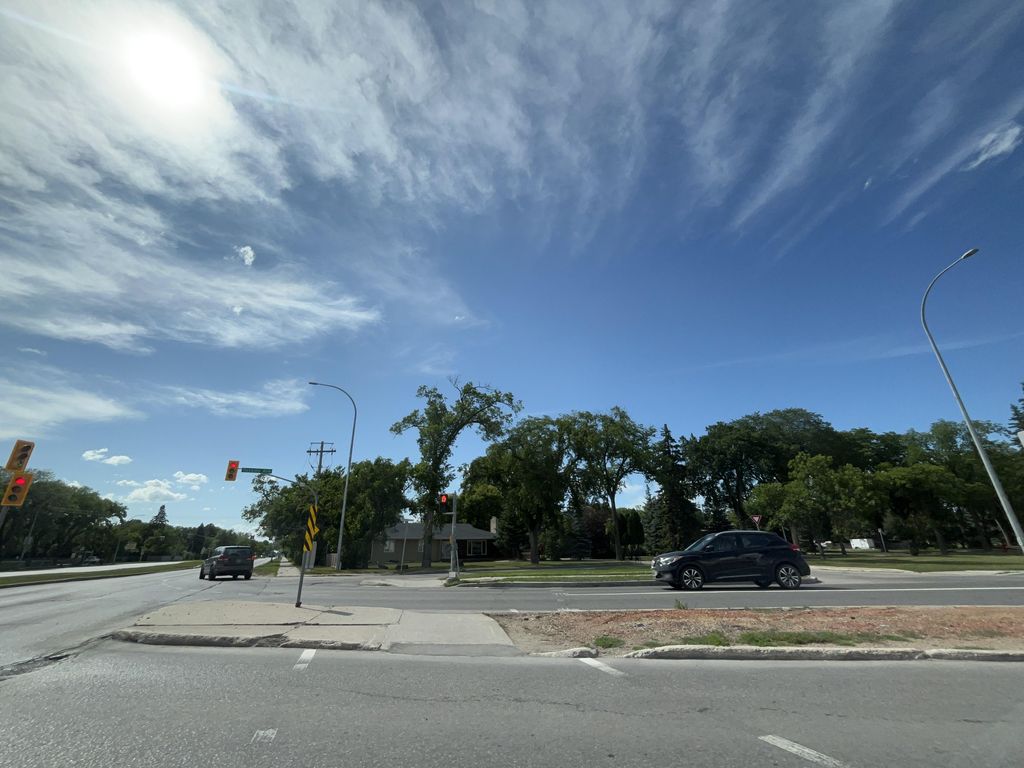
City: winnipeg